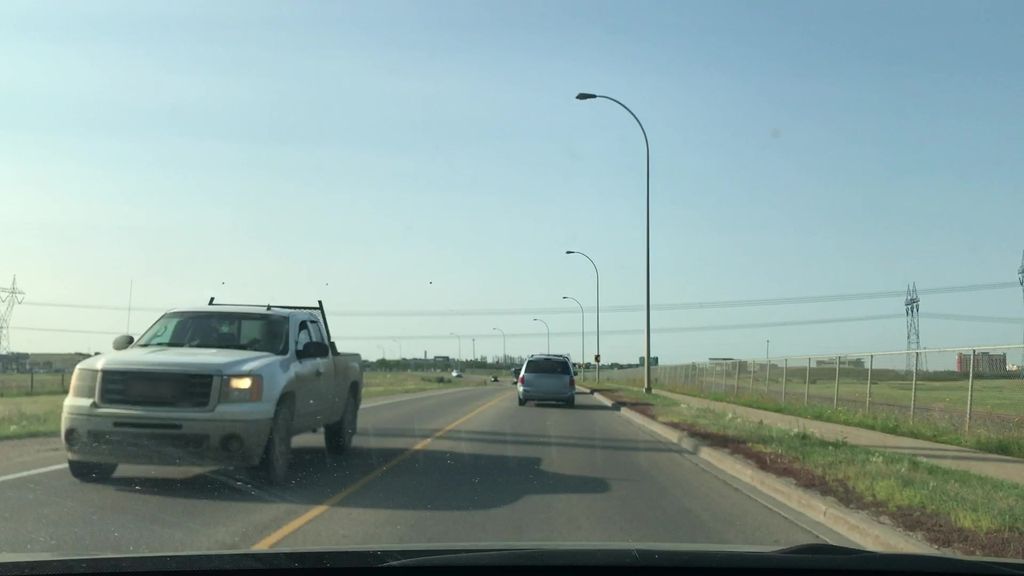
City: edmonton